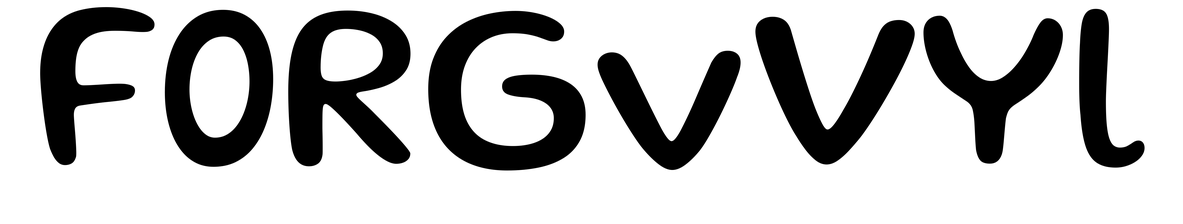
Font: Gluten_Regular